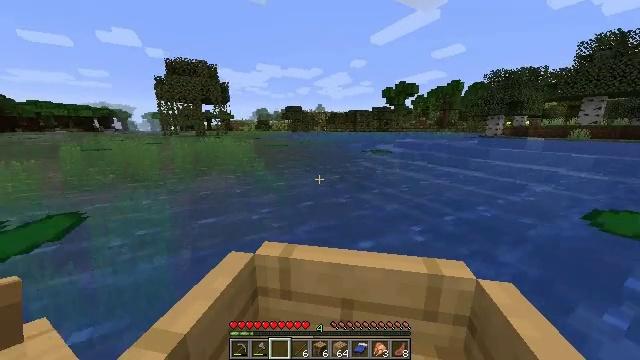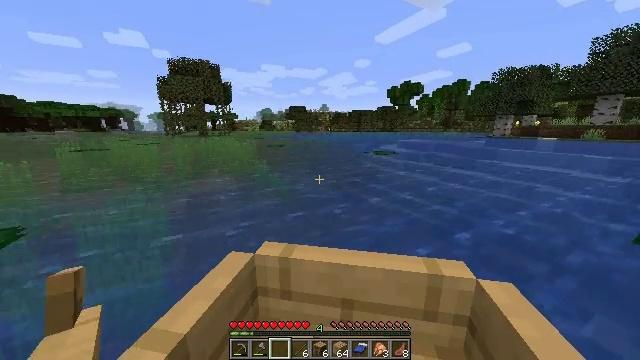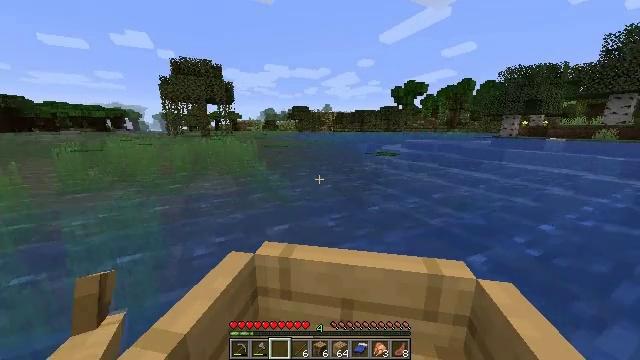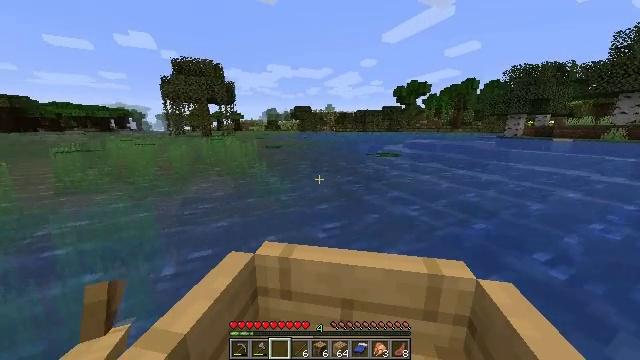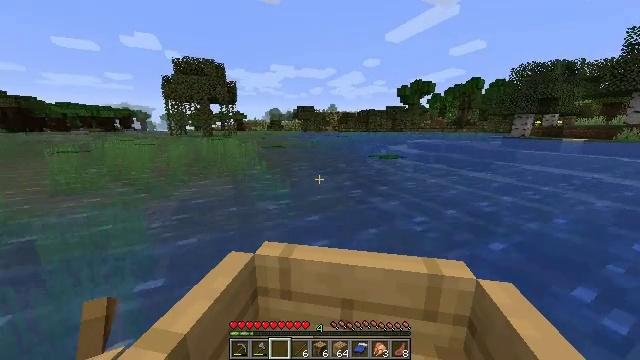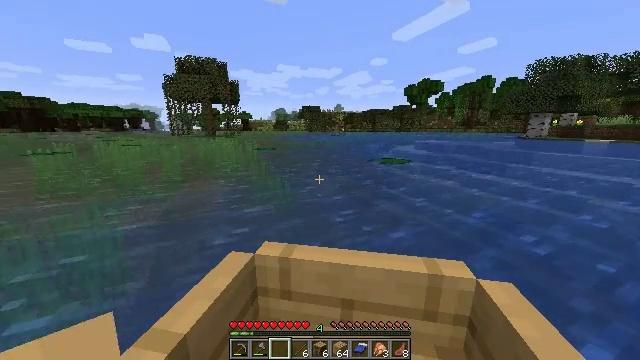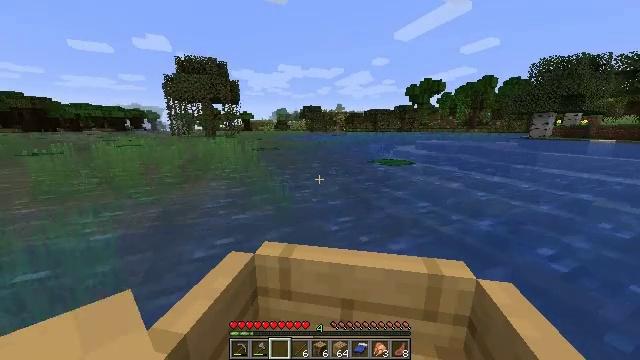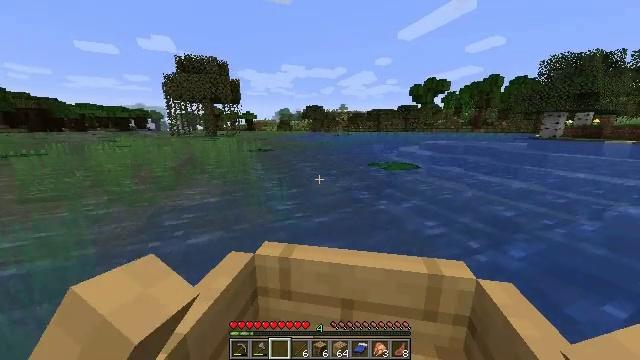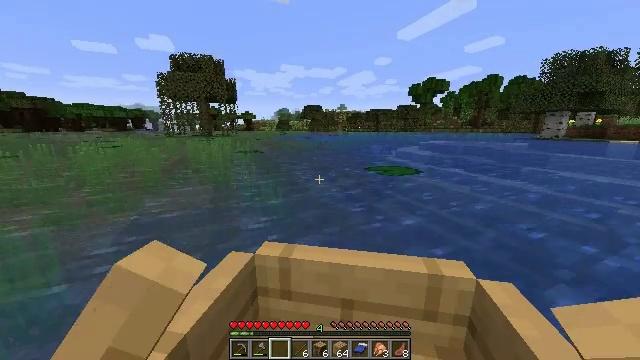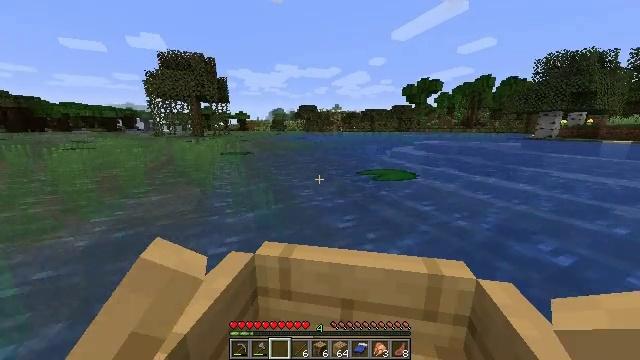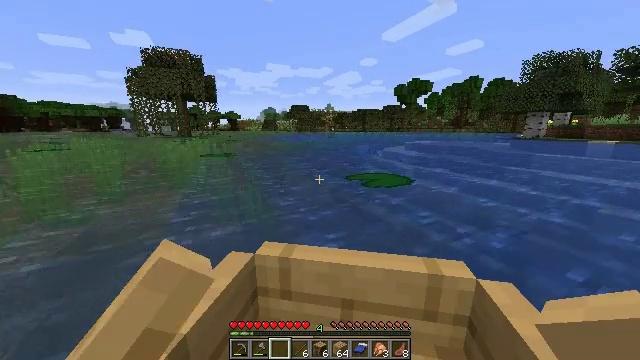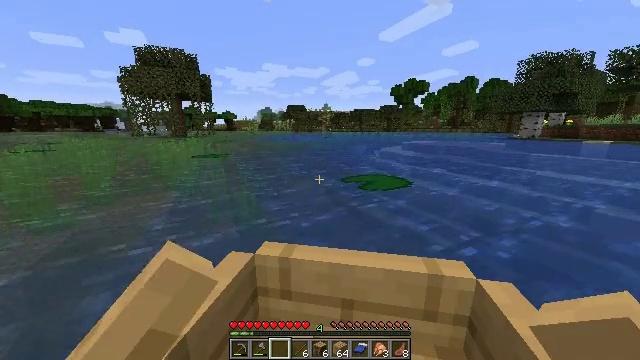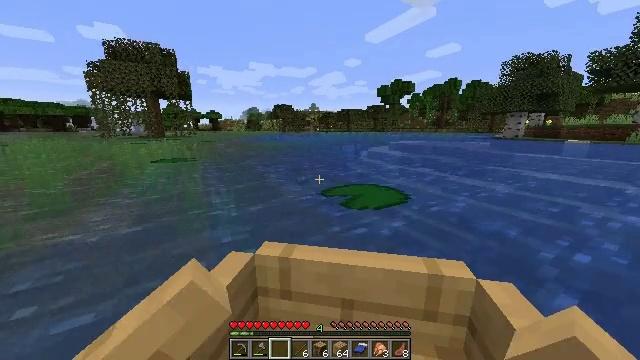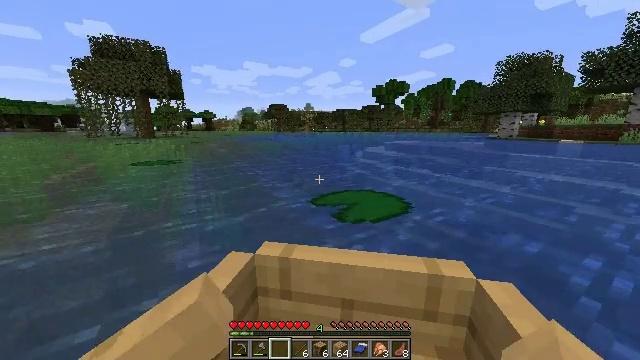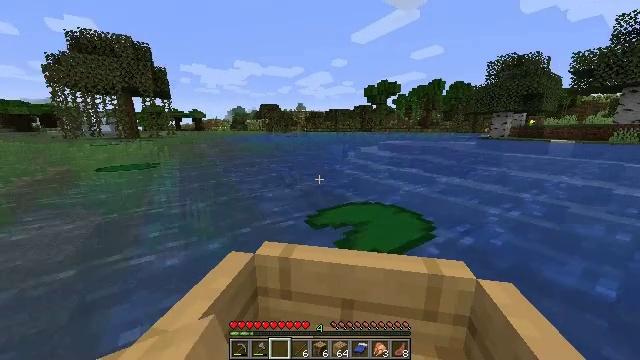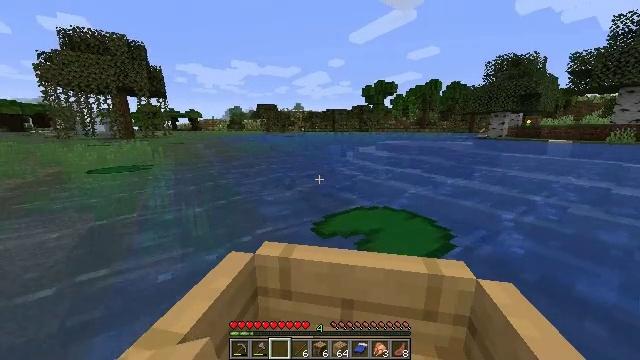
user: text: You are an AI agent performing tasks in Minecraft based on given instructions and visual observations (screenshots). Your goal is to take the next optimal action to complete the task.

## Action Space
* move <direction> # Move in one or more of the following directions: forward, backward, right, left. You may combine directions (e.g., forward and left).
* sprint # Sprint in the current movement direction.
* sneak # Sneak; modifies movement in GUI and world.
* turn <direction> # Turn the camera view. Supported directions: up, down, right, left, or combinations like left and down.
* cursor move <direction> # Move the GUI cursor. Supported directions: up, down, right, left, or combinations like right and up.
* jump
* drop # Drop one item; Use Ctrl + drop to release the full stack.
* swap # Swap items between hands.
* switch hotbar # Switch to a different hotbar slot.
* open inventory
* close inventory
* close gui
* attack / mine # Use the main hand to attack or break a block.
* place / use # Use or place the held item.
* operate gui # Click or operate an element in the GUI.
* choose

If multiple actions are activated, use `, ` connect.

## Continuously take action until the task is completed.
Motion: motion action
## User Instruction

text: Remove a lily pad from the inventory.
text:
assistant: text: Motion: move forward, sprint
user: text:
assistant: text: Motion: move forward, sprint
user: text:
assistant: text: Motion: move forward, sprint
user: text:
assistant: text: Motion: move forward, sprint
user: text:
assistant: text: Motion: move forward, sprint
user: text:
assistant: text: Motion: move forward, sprint
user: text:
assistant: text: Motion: move forward and move right, sprint
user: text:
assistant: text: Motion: move forward and move right, sprint
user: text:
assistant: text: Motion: move forward and move right, sprint
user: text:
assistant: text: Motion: move forward, sprint
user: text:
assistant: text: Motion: move forward, sprint
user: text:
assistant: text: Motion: move forward, sprint
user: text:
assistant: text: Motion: move forward, sprint
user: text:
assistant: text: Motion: move forward, sprint
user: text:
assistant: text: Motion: move forward, sprint
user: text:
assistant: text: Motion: move forward, sprint
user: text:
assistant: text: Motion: move forward, sprint
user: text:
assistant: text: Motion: move forward, sprint
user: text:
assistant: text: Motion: move forward, sprint
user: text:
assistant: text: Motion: move forward, sprint
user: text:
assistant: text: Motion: move forward, sprint
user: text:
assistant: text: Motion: move forward, sprint
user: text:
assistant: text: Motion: move forward, sprint
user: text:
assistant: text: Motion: move forward, sprint
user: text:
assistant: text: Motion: move forward, sprint
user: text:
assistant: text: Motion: move forward, sprint
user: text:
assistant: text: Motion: move forward, sprint
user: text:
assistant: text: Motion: move forward, sprint
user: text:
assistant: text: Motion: move forward and move left, sprint
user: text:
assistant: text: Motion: move forward and move left, sprint